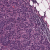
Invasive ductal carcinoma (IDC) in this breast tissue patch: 1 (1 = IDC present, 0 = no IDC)